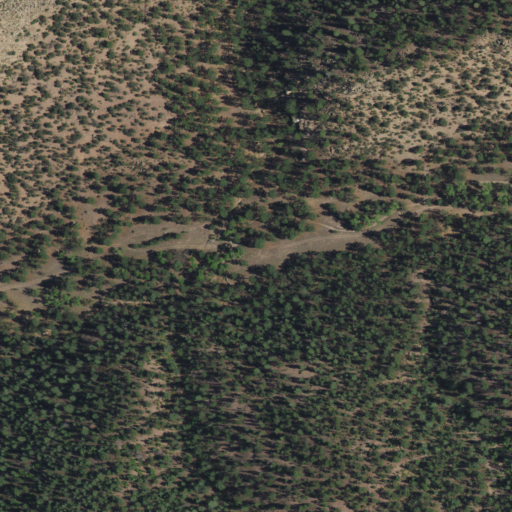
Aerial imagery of valley in New Mexico named Spring Hollow Canyon containing evergreen forest and shrub